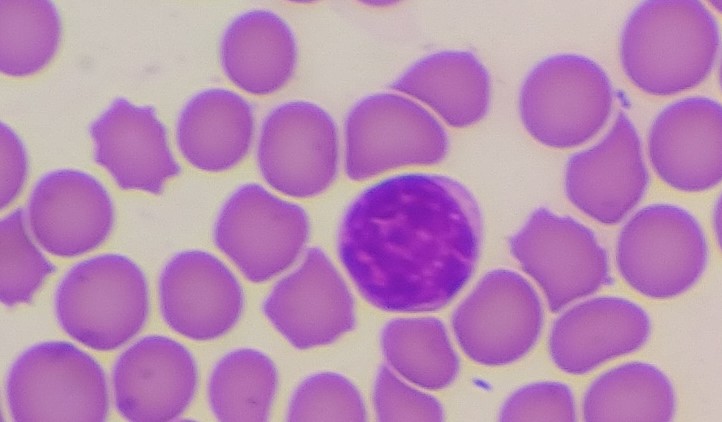
White blood cell type: Lymphocyte